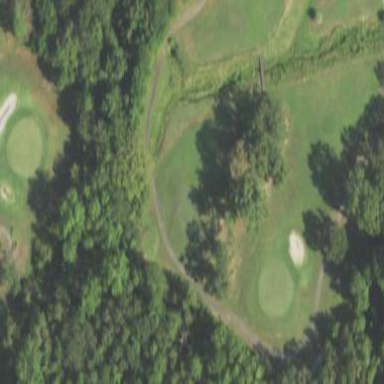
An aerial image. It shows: Rough area on grassy golf course.